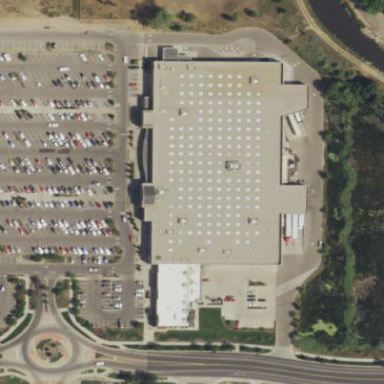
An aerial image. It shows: Supermarket located in building.